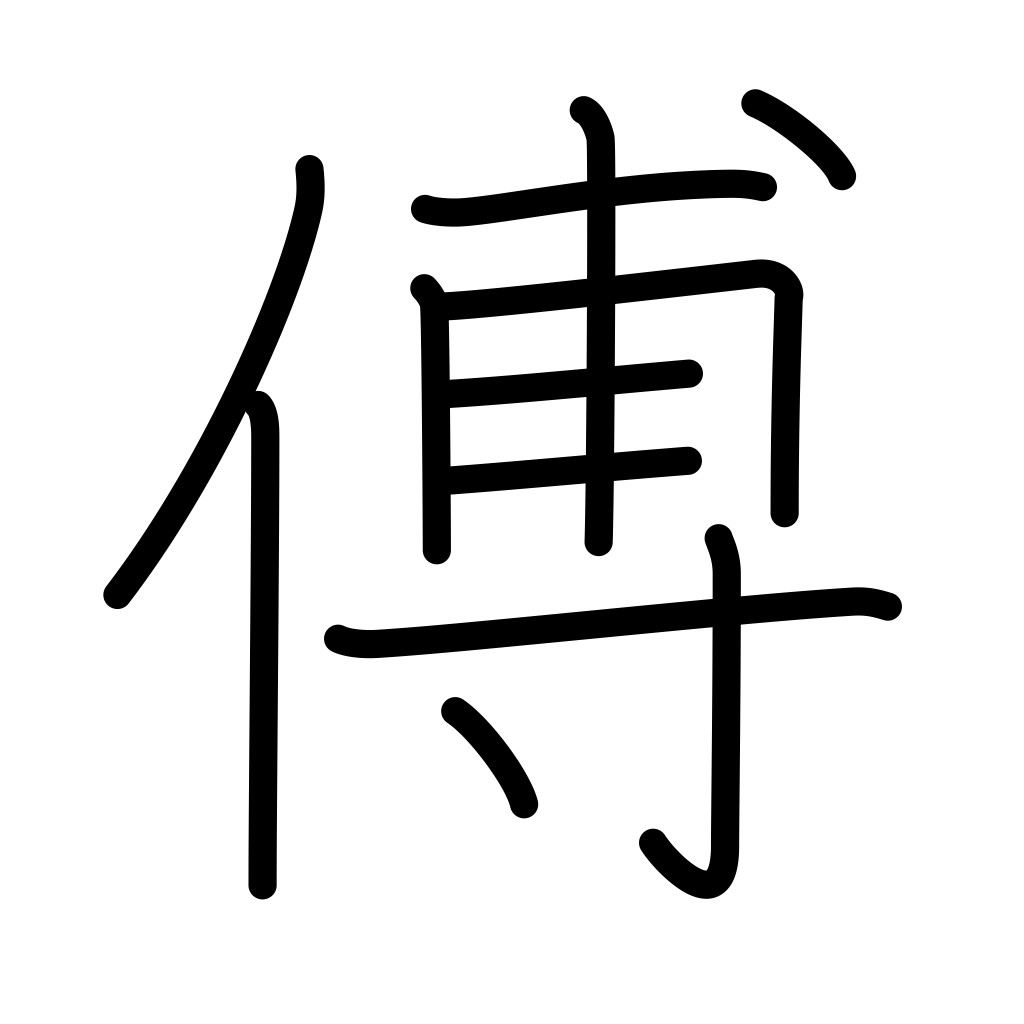
Meaning: tutor